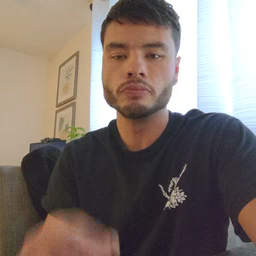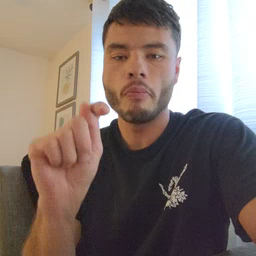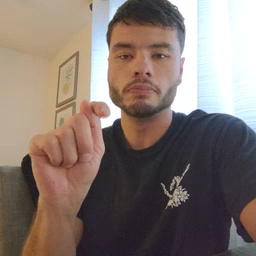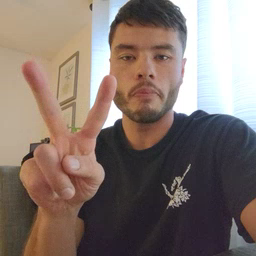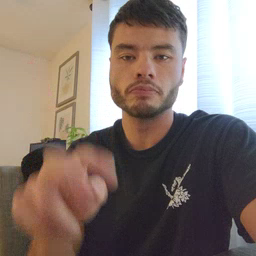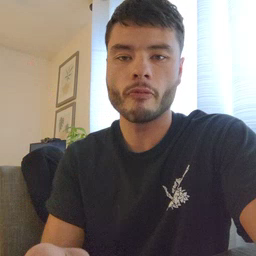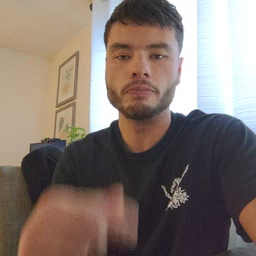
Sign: TV